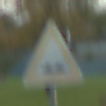
Verkehrszeichen: UnebeneFahrbahn
Umgebung: Outdoor, Urban
Tageszeit: MorningAfternoon
Wetter: PartlyCloudy
Licht: Natural
Jahreszeit: NotSpecified
Kontrast: LowContrast